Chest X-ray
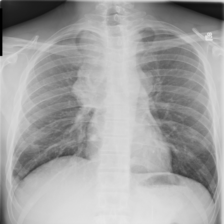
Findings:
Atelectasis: negative
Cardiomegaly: negative
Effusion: negative
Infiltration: negative
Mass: negative
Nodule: negative
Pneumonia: negative
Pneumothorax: negative
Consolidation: negative
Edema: negative
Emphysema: negative
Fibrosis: negative
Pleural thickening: negative
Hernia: negative